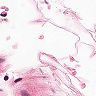
Metastatic tissue present: no